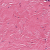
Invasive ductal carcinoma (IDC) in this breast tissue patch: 0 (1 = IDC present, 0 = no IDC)